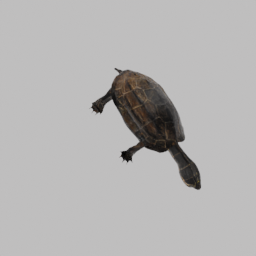
Label: animals